Question: I have the css code below along with an image to show it's output. I need help though 2 things.
1. This code works pretty good to show the username on the photo, however I noticed today while using chrome all day often when I would click a link that would take me to the page that has images with this code, it would not show the name on the image, it would just show the name below the image and the transparent black div would not be visible at all and the name would not even be on the image, I would then refresh the page and it would work fine, what could cause this, this was while my PC was acting like it was short on memory, could that be part of the issue?
2. I would like to make a bar show at the top of the image that is the width of the image and like maybe 2-3 pixels tall and have a background color of like blue. What I am wanting to accomplish is for femail users there will be a pink bar over there image and a different color for males. Can someone who knows css help me modify this to do that the best please

'''
<style type="text/css">
div.imageSub { position: relative; }
div.imageSub img { z-index: 1; }
div.imageSub div {
position: absolute;
left: 0px;
right: 0px;
bottom: 0;
padding: 5px;
height: 5px;
line-height: 4px;
text-align: center;
overflow: hidden;
}
div.imageSub div.blackbg {
z-index: 2;
background-color: #000;
-ms-filter: "progid:DXImageTransform.Microsoft.Alpha(Opacity=70)";
filter: alpha(opacity=70);
opacity: 0.5;
}
div.imageSub div.label {
z-index: 3;
color: white;
}
</style>
<div class="imageSub" style="width: 90px;"> <!-- Put Your Image Width -->
<img src="http://cache2.mycrib.net/images/image_group66/0/43/t_6871399b0962b5fb4e29ce477541e165950078.jpg" alt="Something" width="90"/>
<div class="blackbg"></div>
<div class="label">Sara</div>
</div>
'''
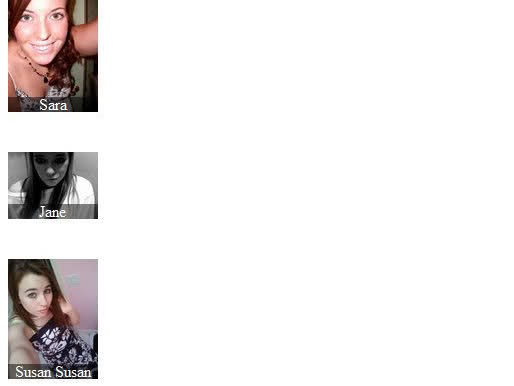
Answer: Since I've written this code for you, seems logical that I also try to fix it...
It seems that Chrome is struggling since it doesn't know the height of the element. Let's use margins instead of positioning
Also, since you are using a set height, you could drop positioning all together and use the following CSS (In which case you shouldn't need the above code):
'''
div.imageSub img { z-index: 1; margin: 0; display: block; }
div.imageSub div {
position: relative;
margin: -15px 0 0;
padding: 5px;
height: 5px;
line-height: 4px;
text-align: center;
overflow: hidden;
}
div.imageSub div.blackbg {
z-index: 2;
background-color: #000;
-ms-filter: "progid:DXImageTransform.Microsoft.Alpha(Opacity=70)";
filter: alpha(opacity=70);
opacity: 0.5;
}
div.imageSub div.label {
z-index: 3;
color: white;
}
'''
You've asked for a top colored bar for the gender. You can use the following HTML:
'''
<div class="imageSub" style="width: 90px;"> <!-- Put Your Image Width -->
<img class="female" src="http://cache2.mycrib.net/images/image_group66/0/43/t_6871399b0962b5fb4e29ce477541e165950078.jpg" alt="Something" width="90"/>
<div class="blackbg"></div>
<div class="label">Sara</div>
</div>
'''
With the following CSS:
'''
div.imageSub img.female { border-top: 10px solid red; }
div.imageSub img.male { border-top: 10px solid blue; }
'''